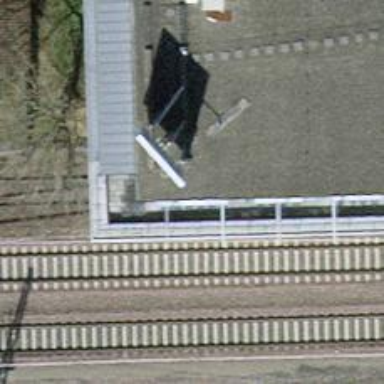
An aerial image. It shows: Railway switch.